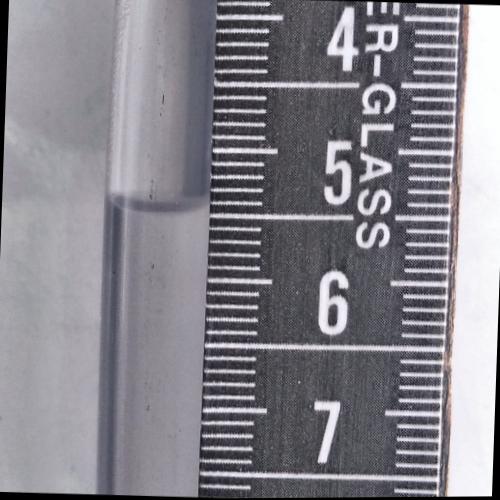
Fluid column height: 5.4 cm